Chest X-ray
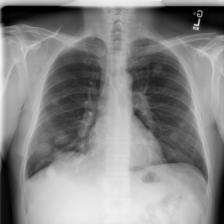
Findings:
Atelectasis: negative
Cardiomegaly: negative
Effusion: negative
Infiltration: negative
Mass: negative
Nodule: positive
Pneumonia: negative
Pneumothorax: negative
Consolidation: negative
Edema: negative
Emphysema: negative
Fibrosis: negative
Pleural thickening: negative
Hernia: negative